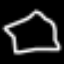
Label: octagon